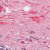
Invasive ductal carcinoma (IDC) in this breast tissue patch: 0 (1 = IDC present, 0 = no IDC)